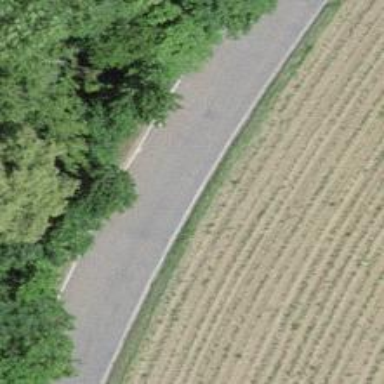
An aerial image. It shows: Tertiary road.